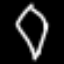
Label: diamond